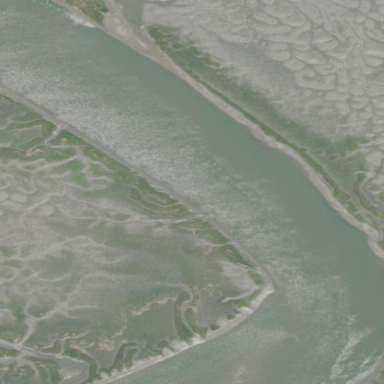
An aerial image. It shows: Marsh wetland with tidal influence.